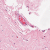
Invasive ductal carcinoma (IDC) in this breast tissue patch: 0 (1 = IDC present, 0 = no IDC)